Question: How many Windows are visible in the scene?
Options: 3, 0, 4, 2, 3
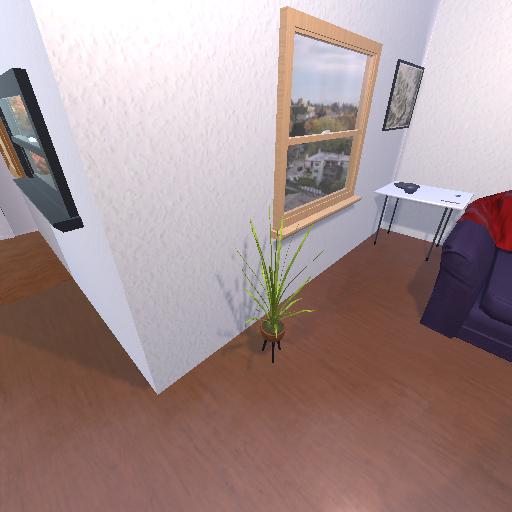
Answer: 3